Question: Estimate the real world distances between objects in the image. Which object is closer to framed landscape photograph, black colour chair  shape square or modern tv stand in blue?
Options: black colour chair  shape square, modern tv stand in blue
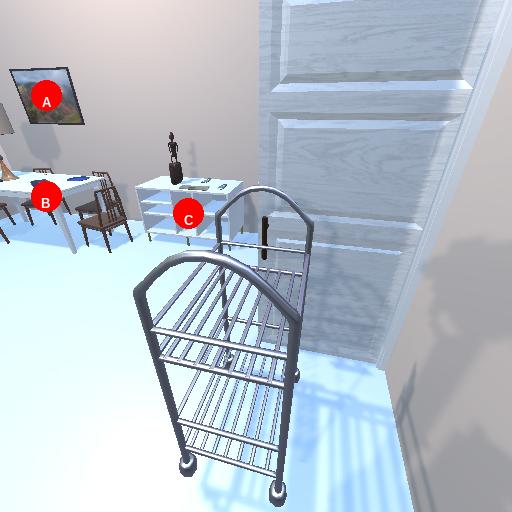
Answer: black colour chair  shape square